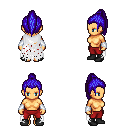
a pixel art fantasy rpg character, female body template, human, tanned skin, white tattered cape, red pants, blue long topknot hairstyle, white cloth bracers, black shoes, four views (front, back, left, right), 2x2 character sprite sheet, small pixel art, hard edges, no anti-aliasing